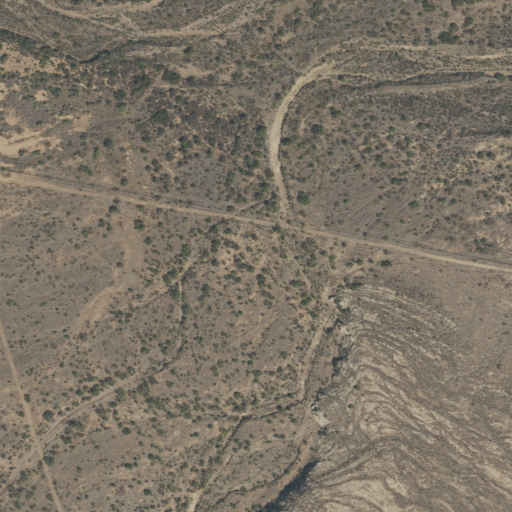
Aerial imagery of valley in Texas named Little Aguja Canyon containing only shrub